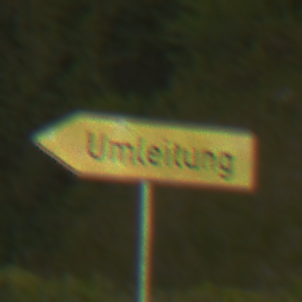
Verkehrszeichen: UmleitungswegweiserLinksweisend
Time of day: Night
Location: Outdoor (Urban)
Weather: PartlyCloudy
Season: NotSpecified
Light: Artificial